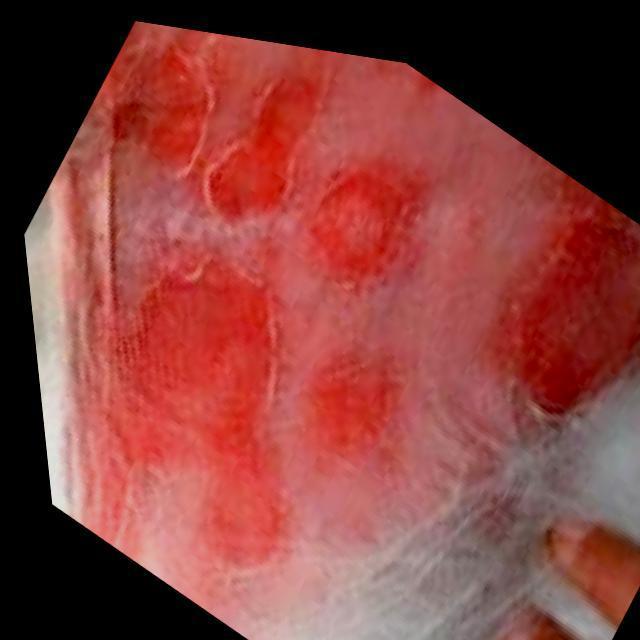
Canine dermatitis — inflammation of the skin presenting with erythema, pruritus, papules, and excoriation. May be allergic, contact, or atopic in origin.